Question: Here is my sql query as follow
'''
select enq_Id,enq_FromName,
enq_EmailId,
enq_Phone,
enq_Subject,
enq_Message,
enq_EnquiryBy,
enq_Mode,
enq_Date,
ProductId,
(select top 1 image_name
from tblProductImage as i
where i.product_id=p.product_Id) as imageName,
p.product_Name,
p.product_code
from tblEnquiry as e
inner join tblProduct as p ON e.ProductId=p.product_Id
where ProductId is not null
'''
And I try to convert this sql statement into linq as follow
'''
var result = from e in db.tblEnquiries
join d in db.tblProducts
on e.ProductId equals d.product_Id
where e.ProductId != null
orderby e.enq_Date descending
select new {
e.enq_Id,
e.enq_FromName,
e.enq_EmailId,
e.enq_Phone,
e.enq_Subject,
e.enq_Message,
e.enq_EnquiryBy,
e.enq_Mode,
e.enq_Date,
d.product_Id,
d.product_Name,
imageName = (from soh in db.tblProductImages
where soh.product_id == e.ProductId
select new { soh.image_name }).Take(1)
};
'''
But problem its giving me 'imageName' in a nested list but i want that 'imageName' just as a string .
I also check by using quick watch and in following image you can see that 'imageName' appearing in inner list .

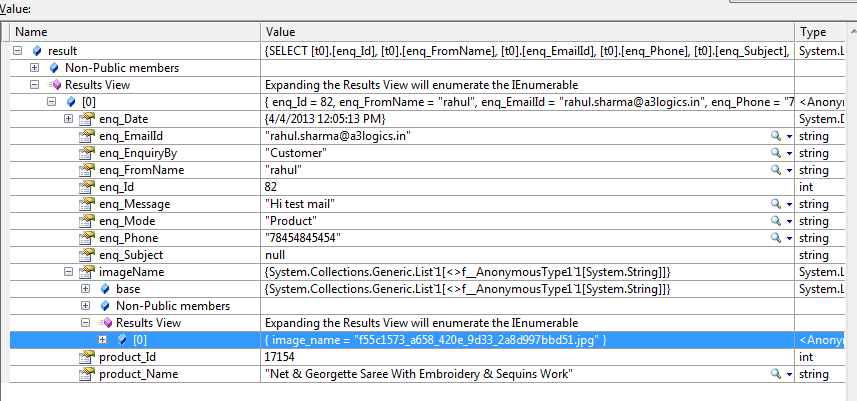
Answer: Instead of 'Take(1)' which returns sequence 'IEnumerable<string>', use 'FirstOrDefault()' which returns single string value (or null if there is no results). Also don't create anonymous type for subquery result:
'''
imageName = (from soh in db.tblProductImages
where soh.product_id == e.ProductId
select soh.image_name).FirstOrDefault()
'''
BTW 'FirstOrDefault()' generates 'TOP(1)' SQL.